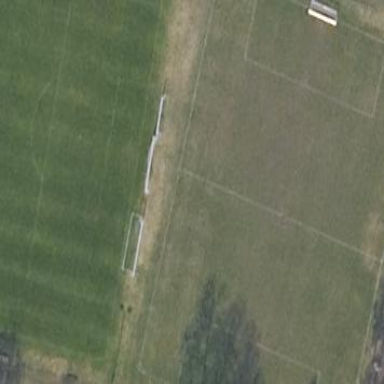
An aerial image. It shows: Grass pitch used for soccer.